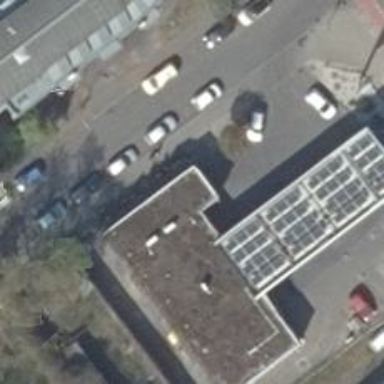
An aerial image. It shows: Car wash facility.